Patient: sex M, age 44
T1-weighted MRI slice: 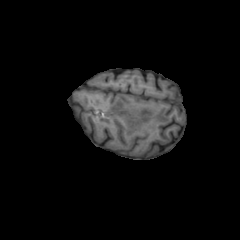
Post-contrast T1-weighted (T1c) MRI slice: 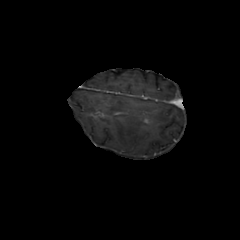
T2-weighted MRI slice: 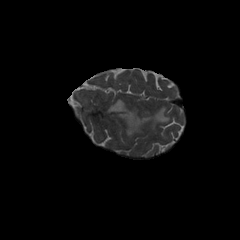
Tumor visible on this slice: yes
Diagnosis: Glioblastoma, IDH-wildtype
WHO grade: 4